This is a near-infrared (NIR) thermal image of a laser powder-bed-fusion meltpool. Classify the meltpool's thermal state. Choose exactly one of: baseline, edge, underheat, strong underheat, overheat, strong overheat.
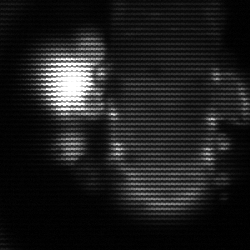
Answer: strong underheat